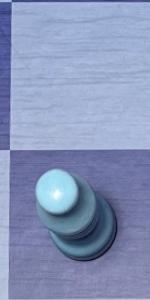
Label: Bishop_White